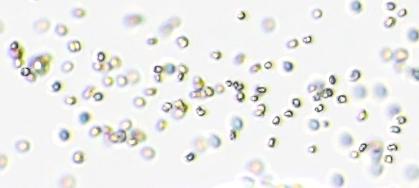
Label: Phaeocystis